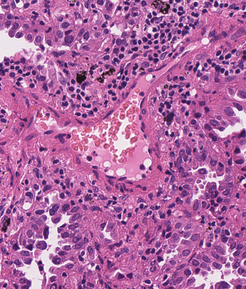
Tumor epithelial tissue: yes
Tumor-associated stroma tissue: yes
Normal tissue: no